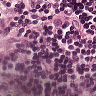
Metastatic tissue present: no